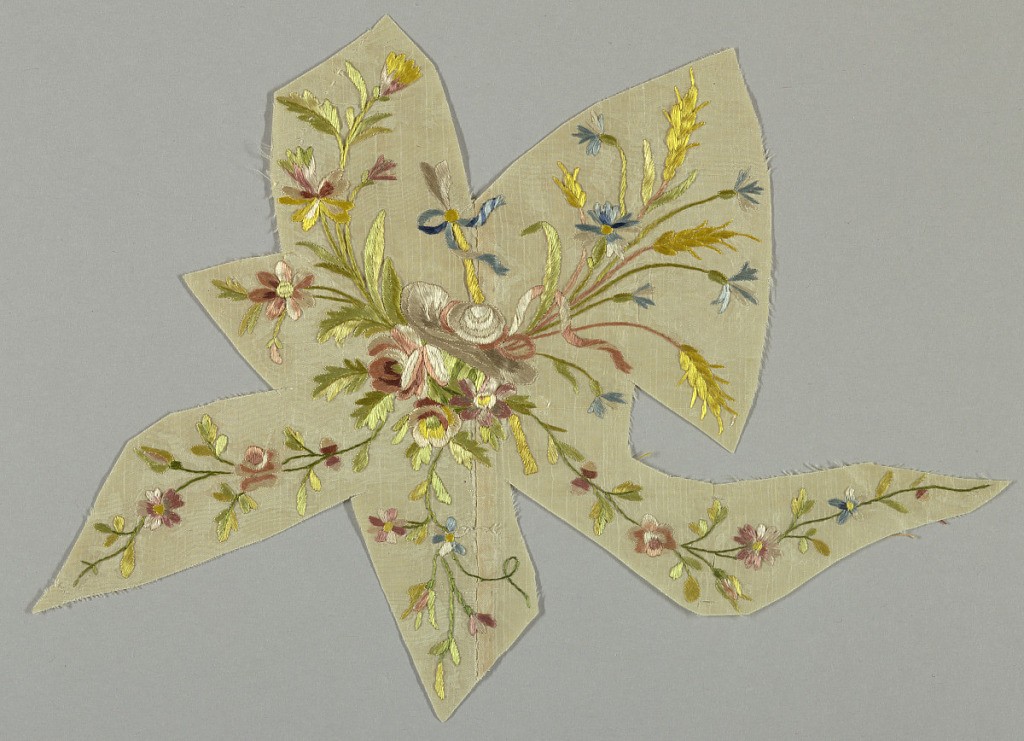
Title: Fragment
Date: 18th century
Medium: silk on silk Technique: embroidery on plain weave
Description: Irregularly shaped fragment with a polychrome floral spray; off-white ground with yellow blossoms and shoots.